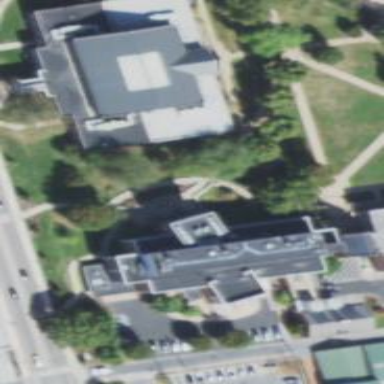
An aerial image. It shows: College building.